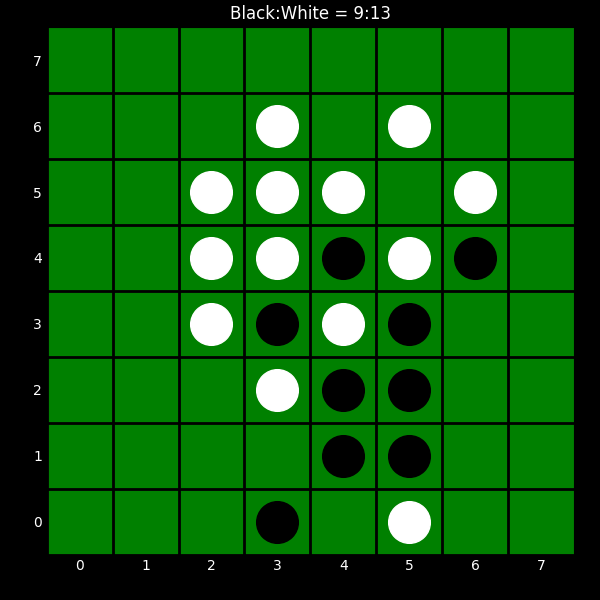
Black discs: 9
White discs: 13